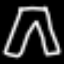
Label: pants